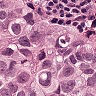
Metastatic tissue present: yes